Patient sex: F
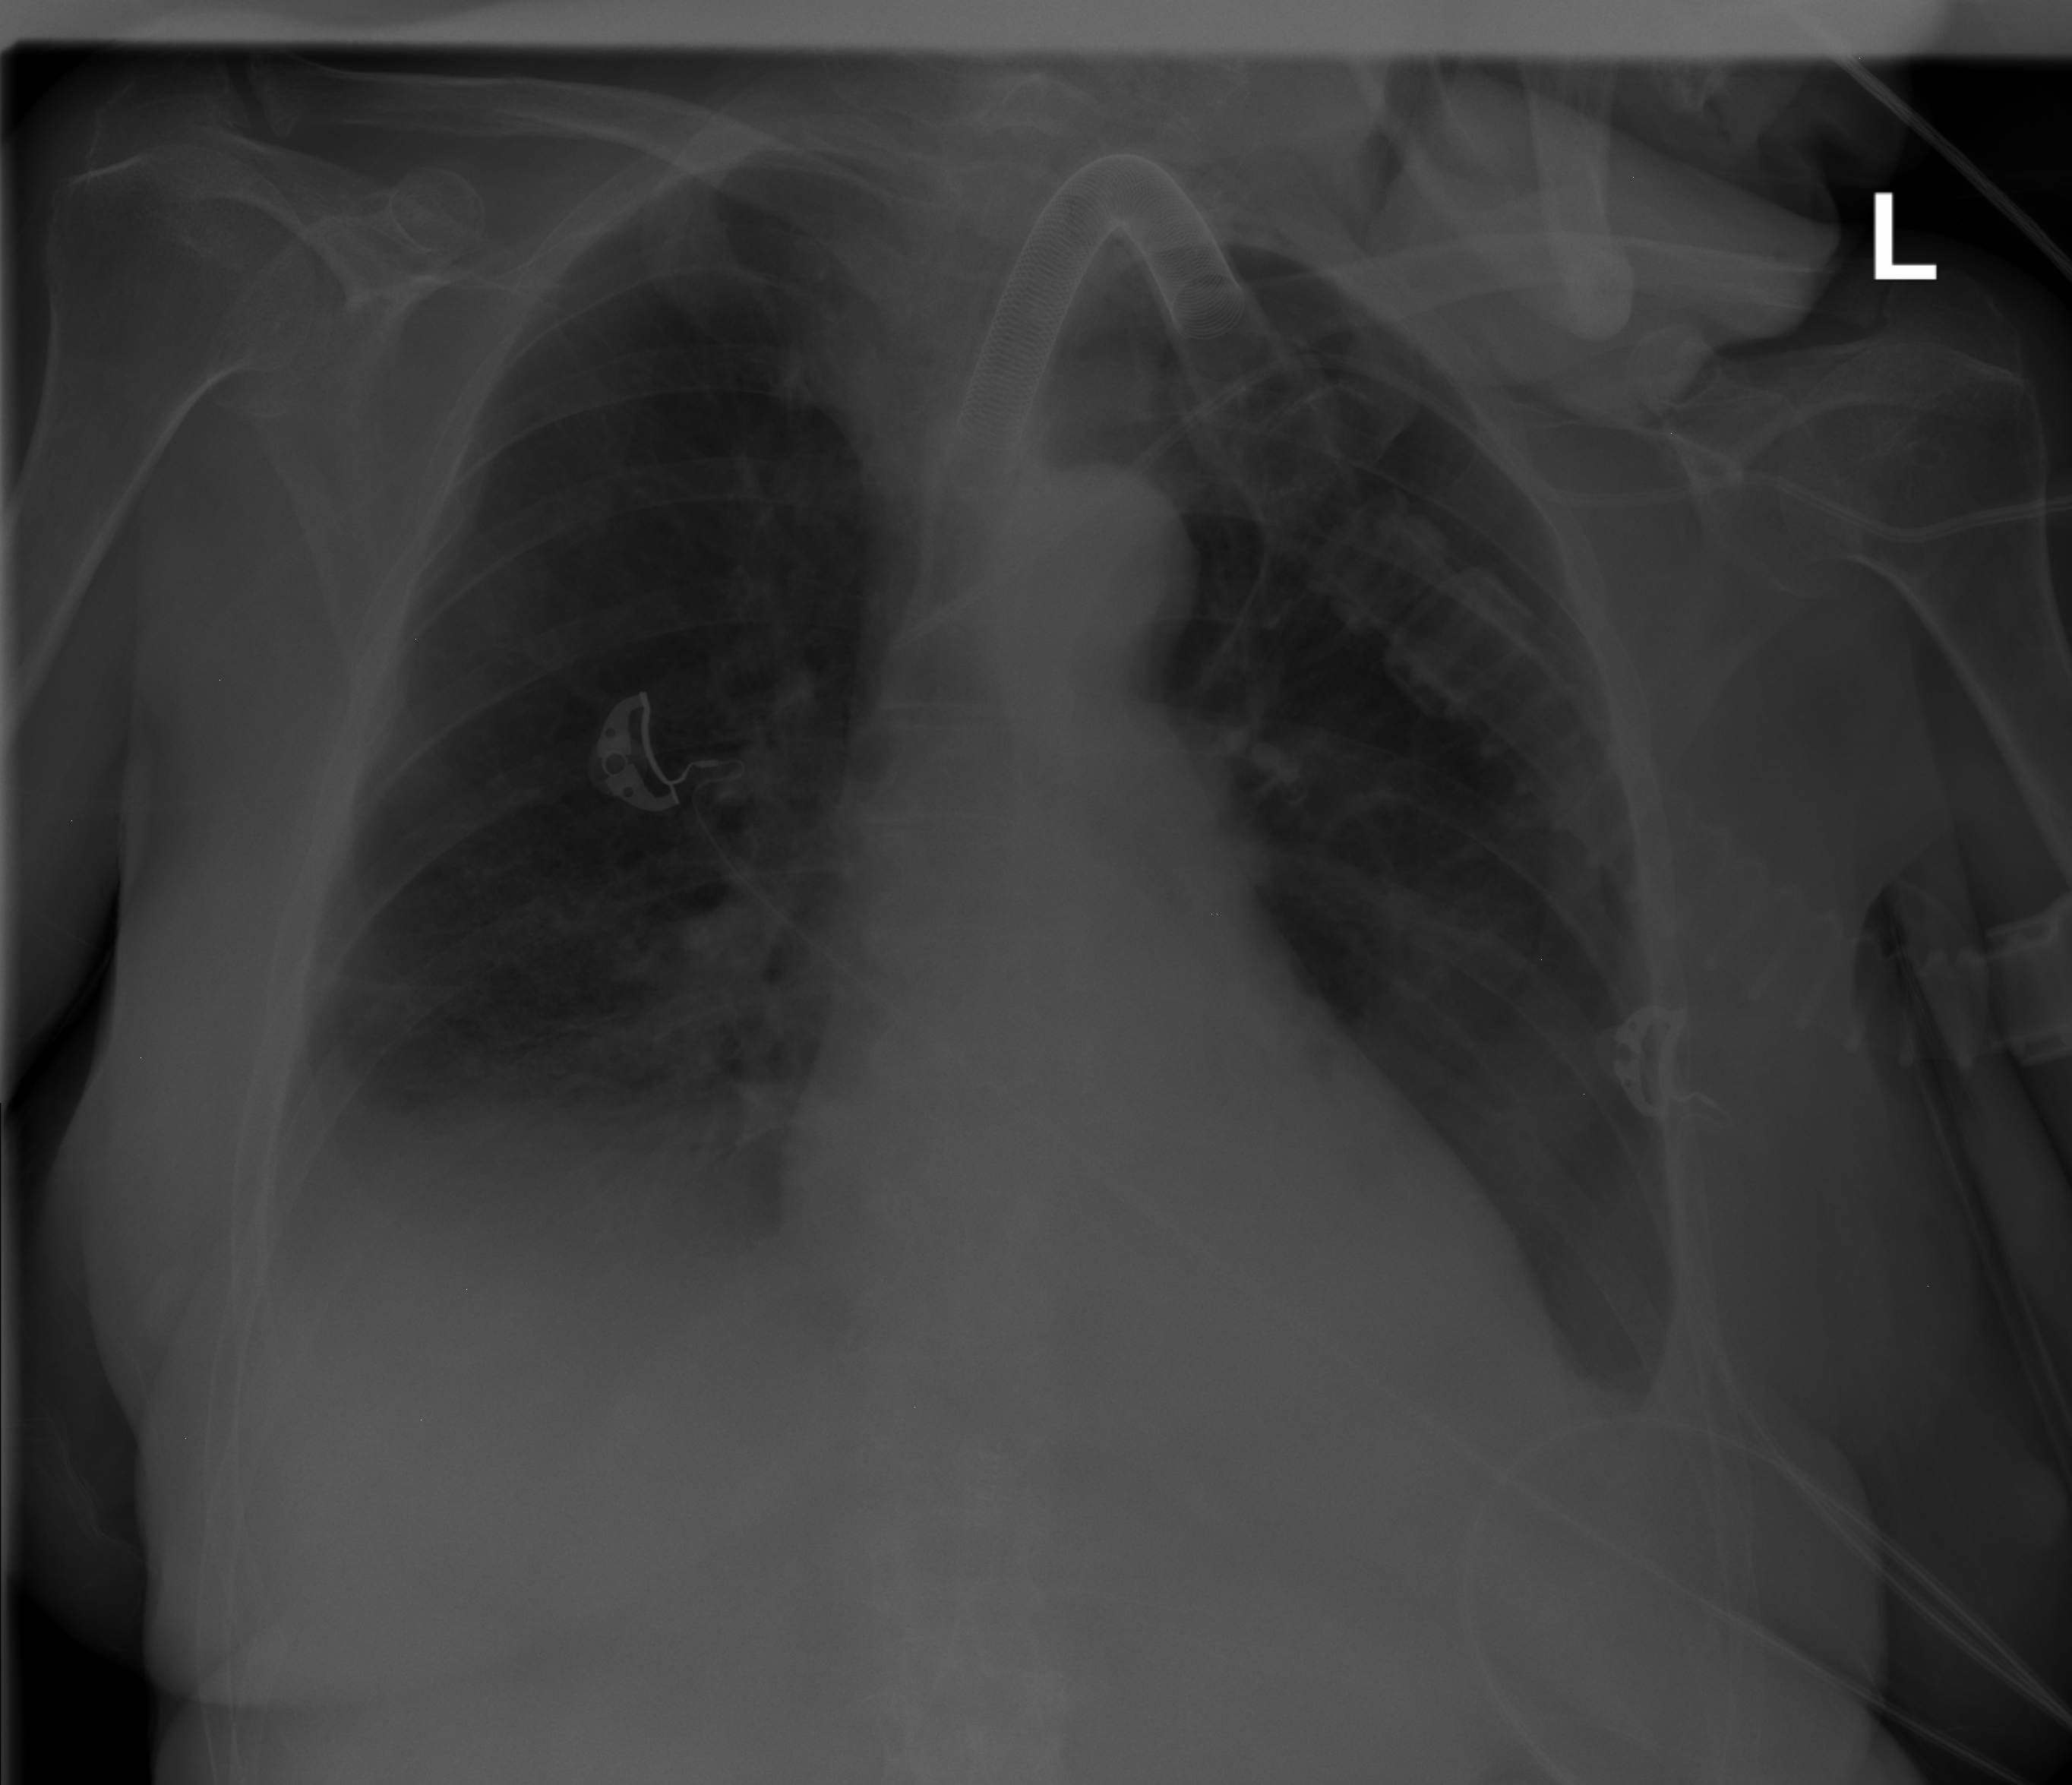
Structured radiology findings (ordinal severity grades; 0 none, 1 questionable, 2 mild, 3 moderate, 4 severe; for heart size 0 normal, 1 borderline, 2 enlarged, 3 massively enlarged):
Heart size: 0
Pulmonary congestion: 1
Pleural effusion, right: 2
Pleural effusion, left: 1
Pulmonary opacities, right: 1
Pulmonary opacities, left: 0
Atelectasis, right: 2
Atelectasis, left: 1